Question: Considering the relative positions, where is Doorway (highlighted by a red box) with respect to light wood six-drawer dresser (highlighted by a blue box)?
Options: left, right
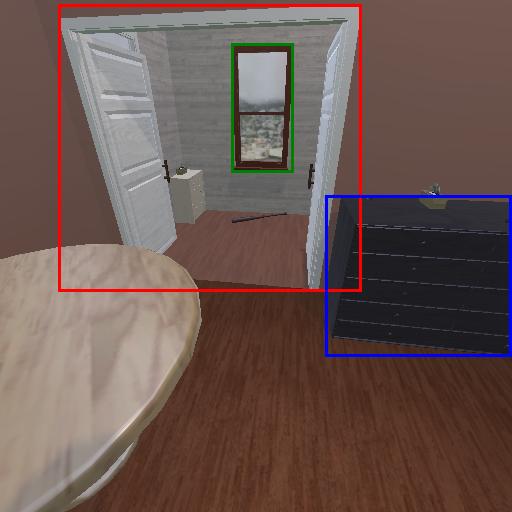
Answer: left